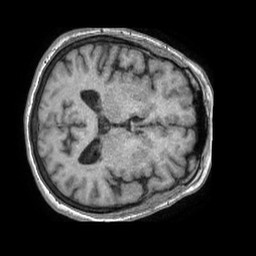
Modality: T1w
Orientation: axial
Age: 54
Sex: female
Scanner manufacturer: philips
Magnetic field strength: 1.5 T
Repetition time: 0.007811 s
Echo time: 0.003568 s